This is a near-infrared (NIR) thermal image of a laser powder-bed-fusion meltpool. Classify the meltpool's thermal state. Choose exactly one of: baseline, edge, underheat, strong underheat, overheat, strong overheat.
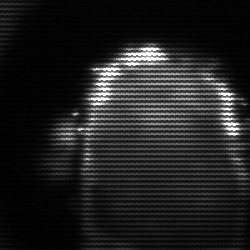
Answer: baseline